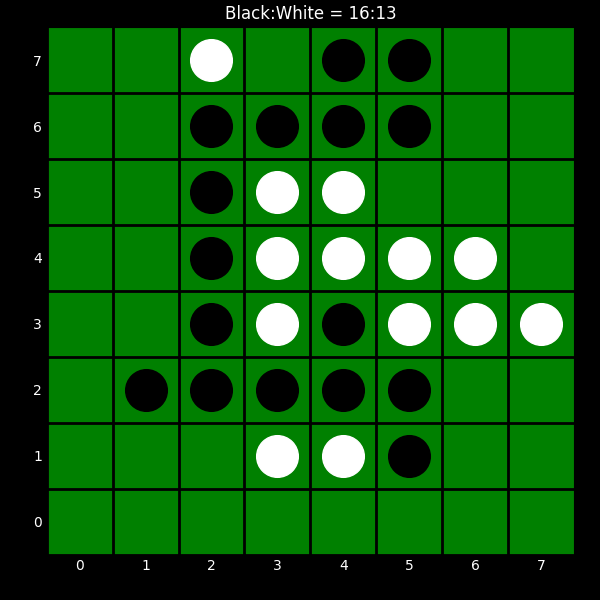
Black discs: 16
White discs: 13